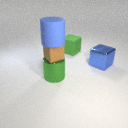
large green rubber cube behind large green metal cylinder